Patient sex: F
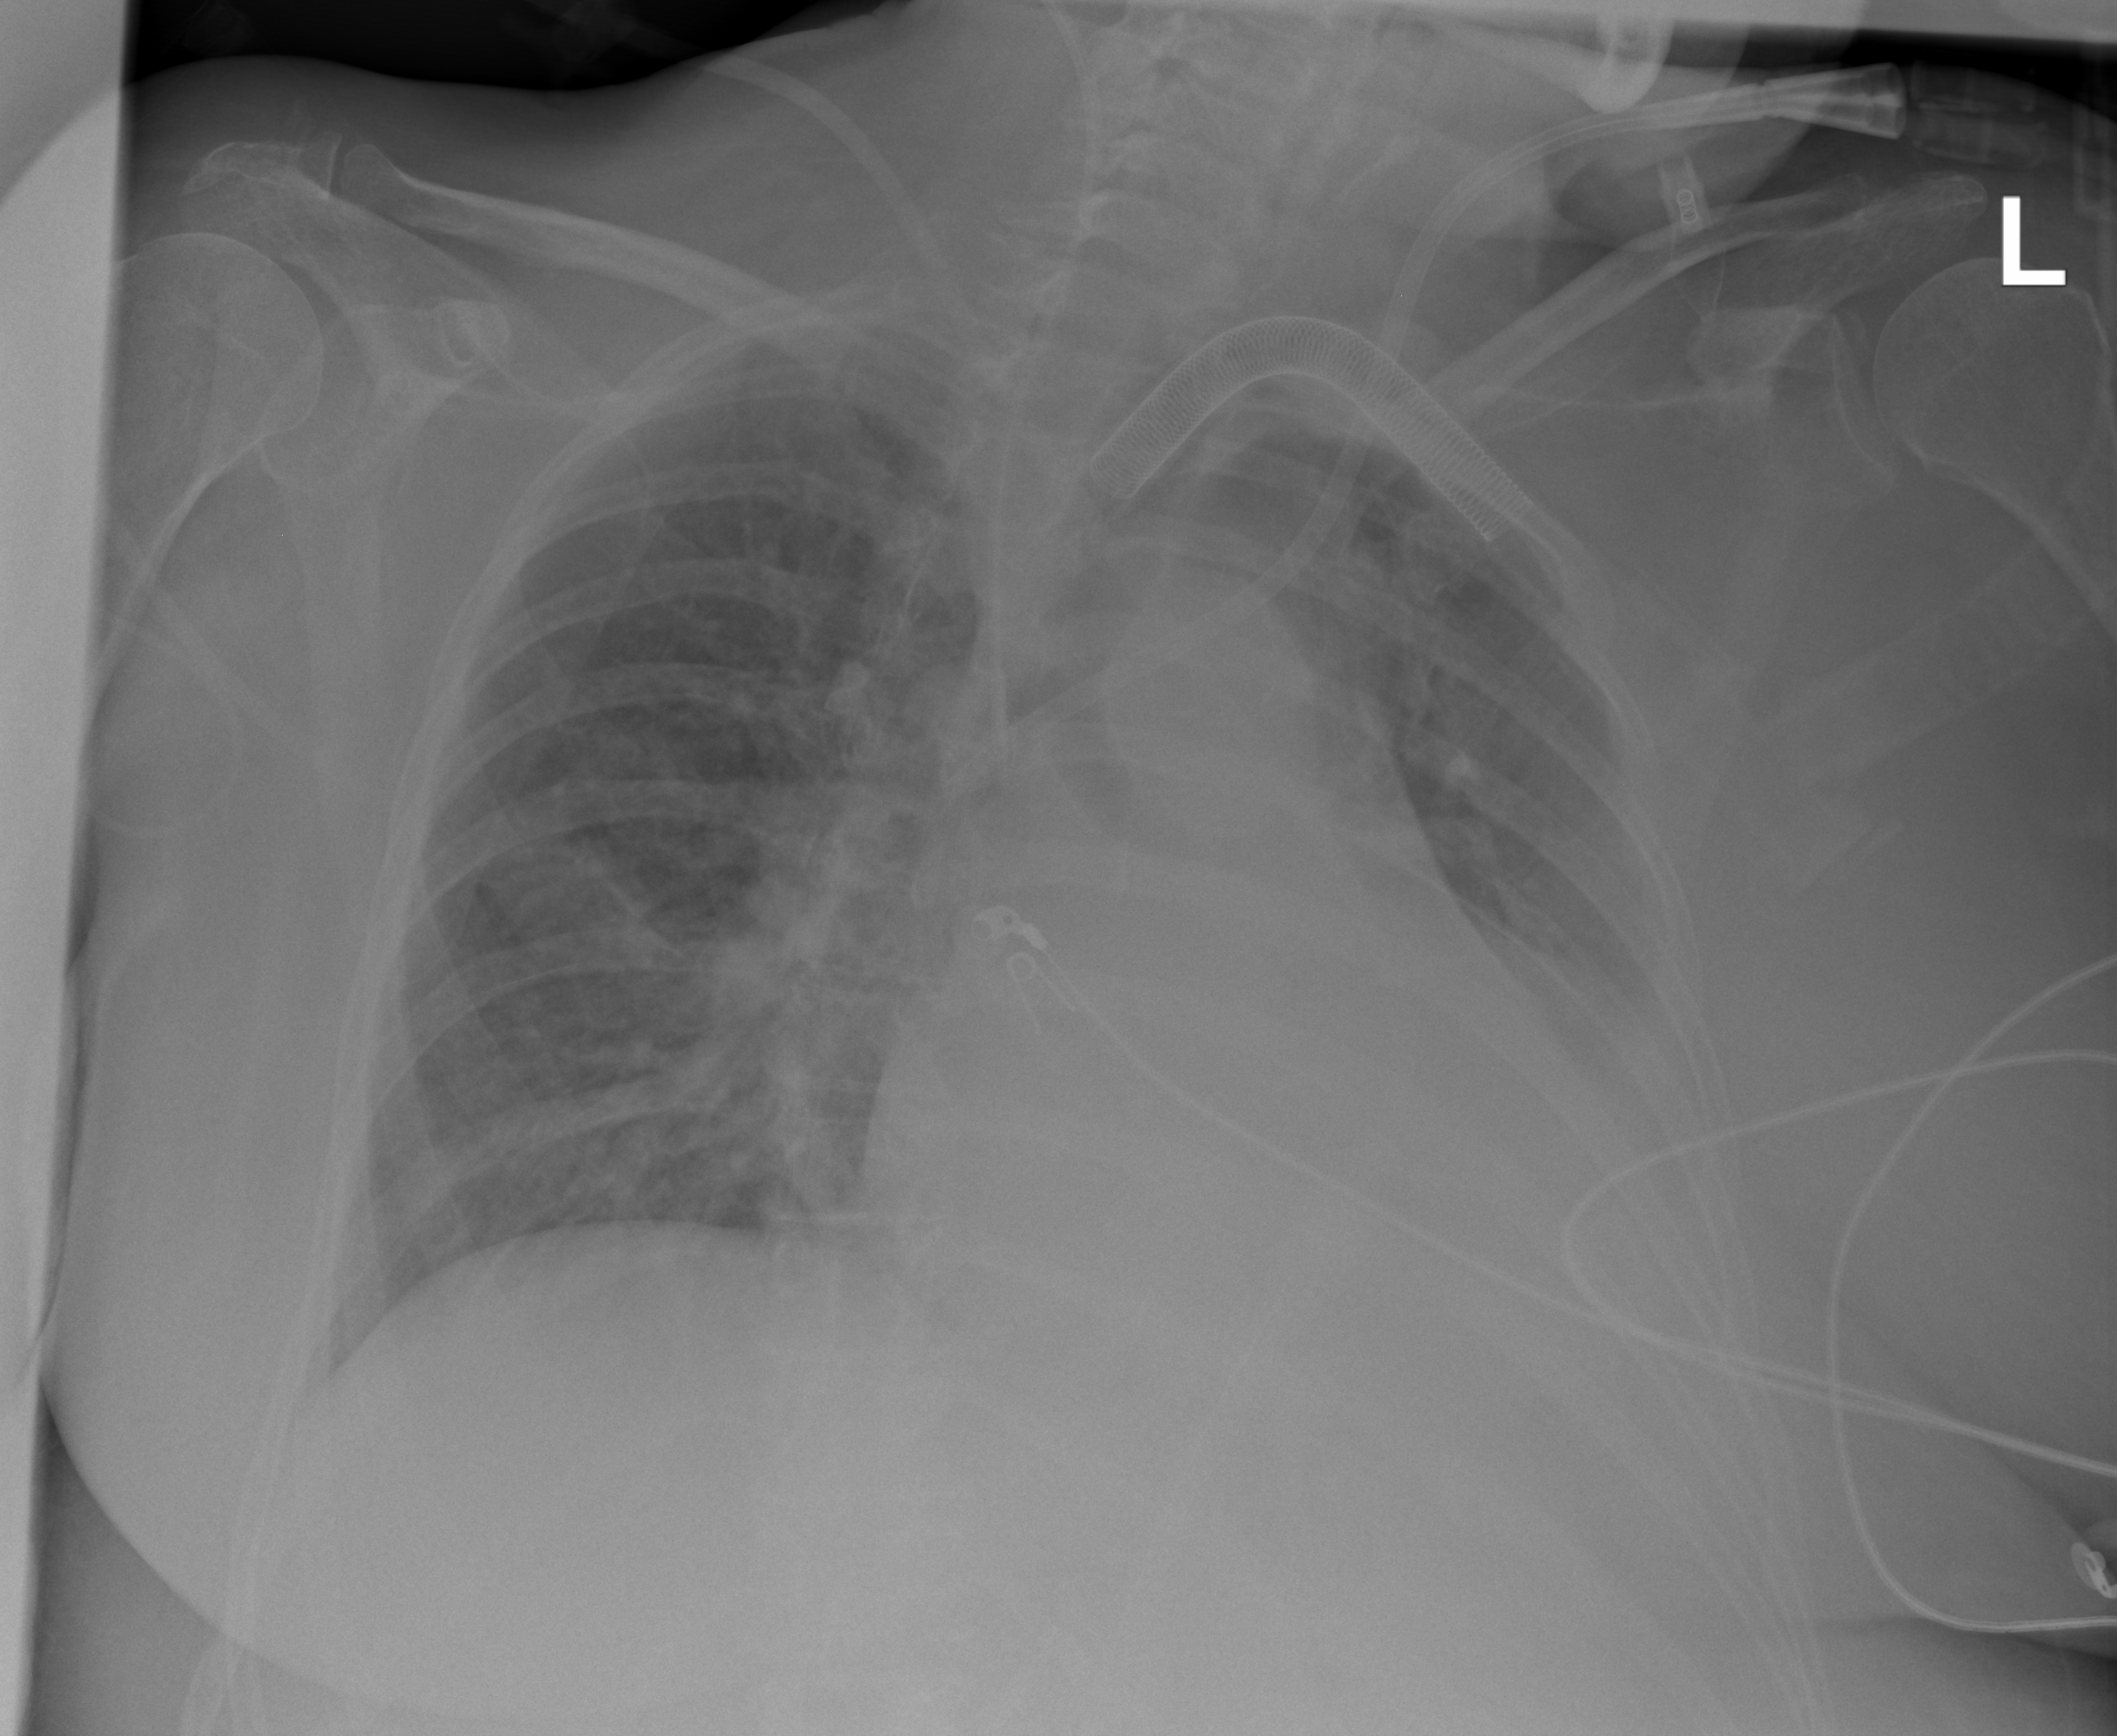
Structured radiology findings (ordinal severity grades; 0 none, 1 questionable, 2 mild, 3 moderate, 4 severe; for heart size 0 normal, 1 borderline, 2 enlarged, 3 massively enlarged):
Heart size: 2
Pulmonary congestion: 2
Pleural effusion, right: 0
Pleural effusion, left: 2
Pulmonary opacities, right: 0
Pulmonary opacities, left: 0
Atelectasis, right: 2
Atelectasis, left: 2